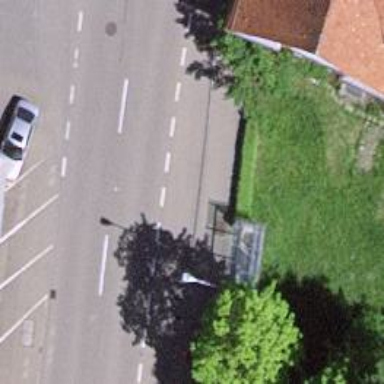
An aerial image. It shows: Bus stop with platform for public transport.